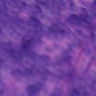
Metastatic tissue present: no